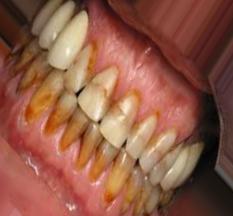
Condition: Tooth Discoloration